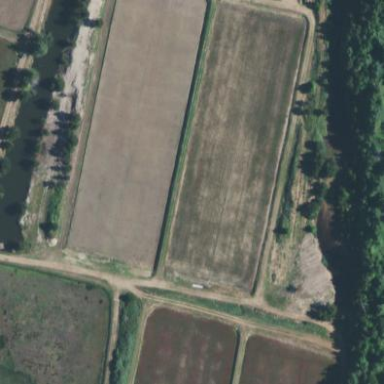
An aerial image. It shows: Farmland with cranberries as the main crop.